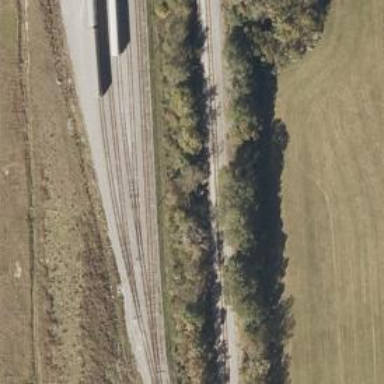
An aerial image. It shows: Rail spur service.